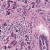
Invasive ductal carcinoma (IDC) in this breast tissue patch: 1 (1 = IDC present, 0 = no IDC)